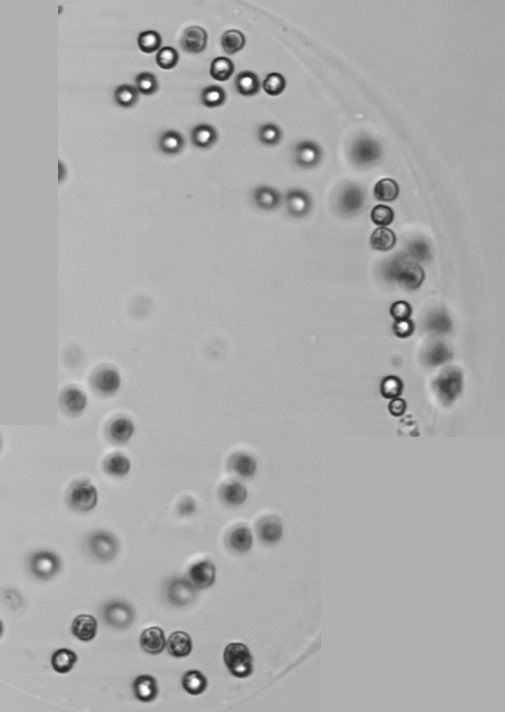
Label: Phaeocystis